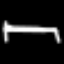
Label: bed